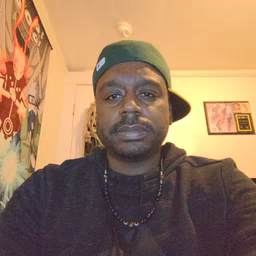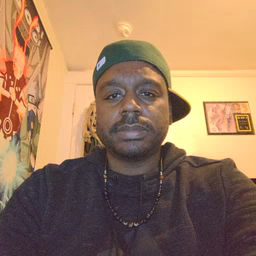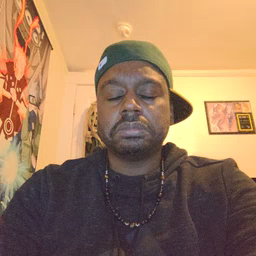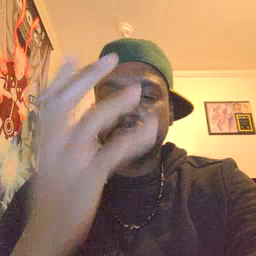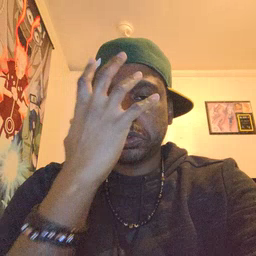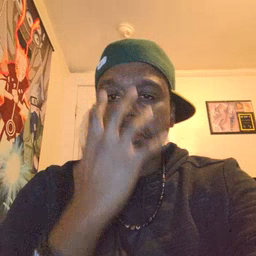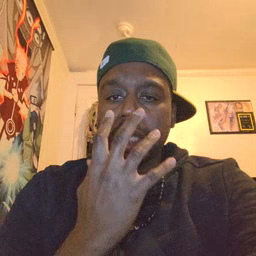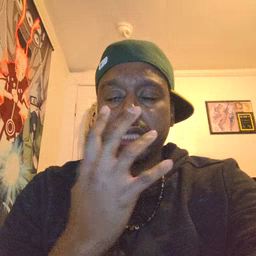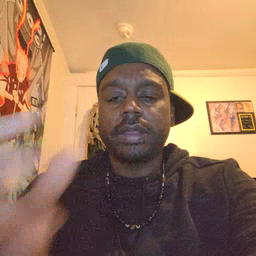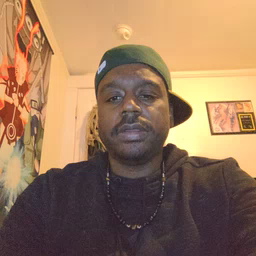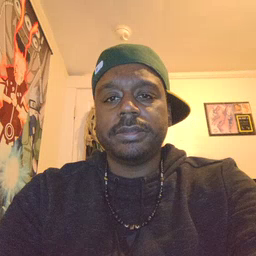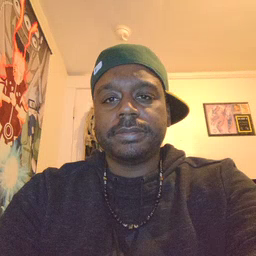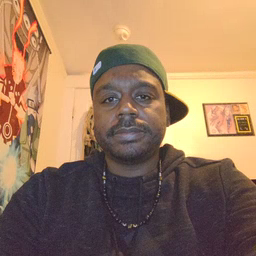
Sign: sad